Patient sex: F
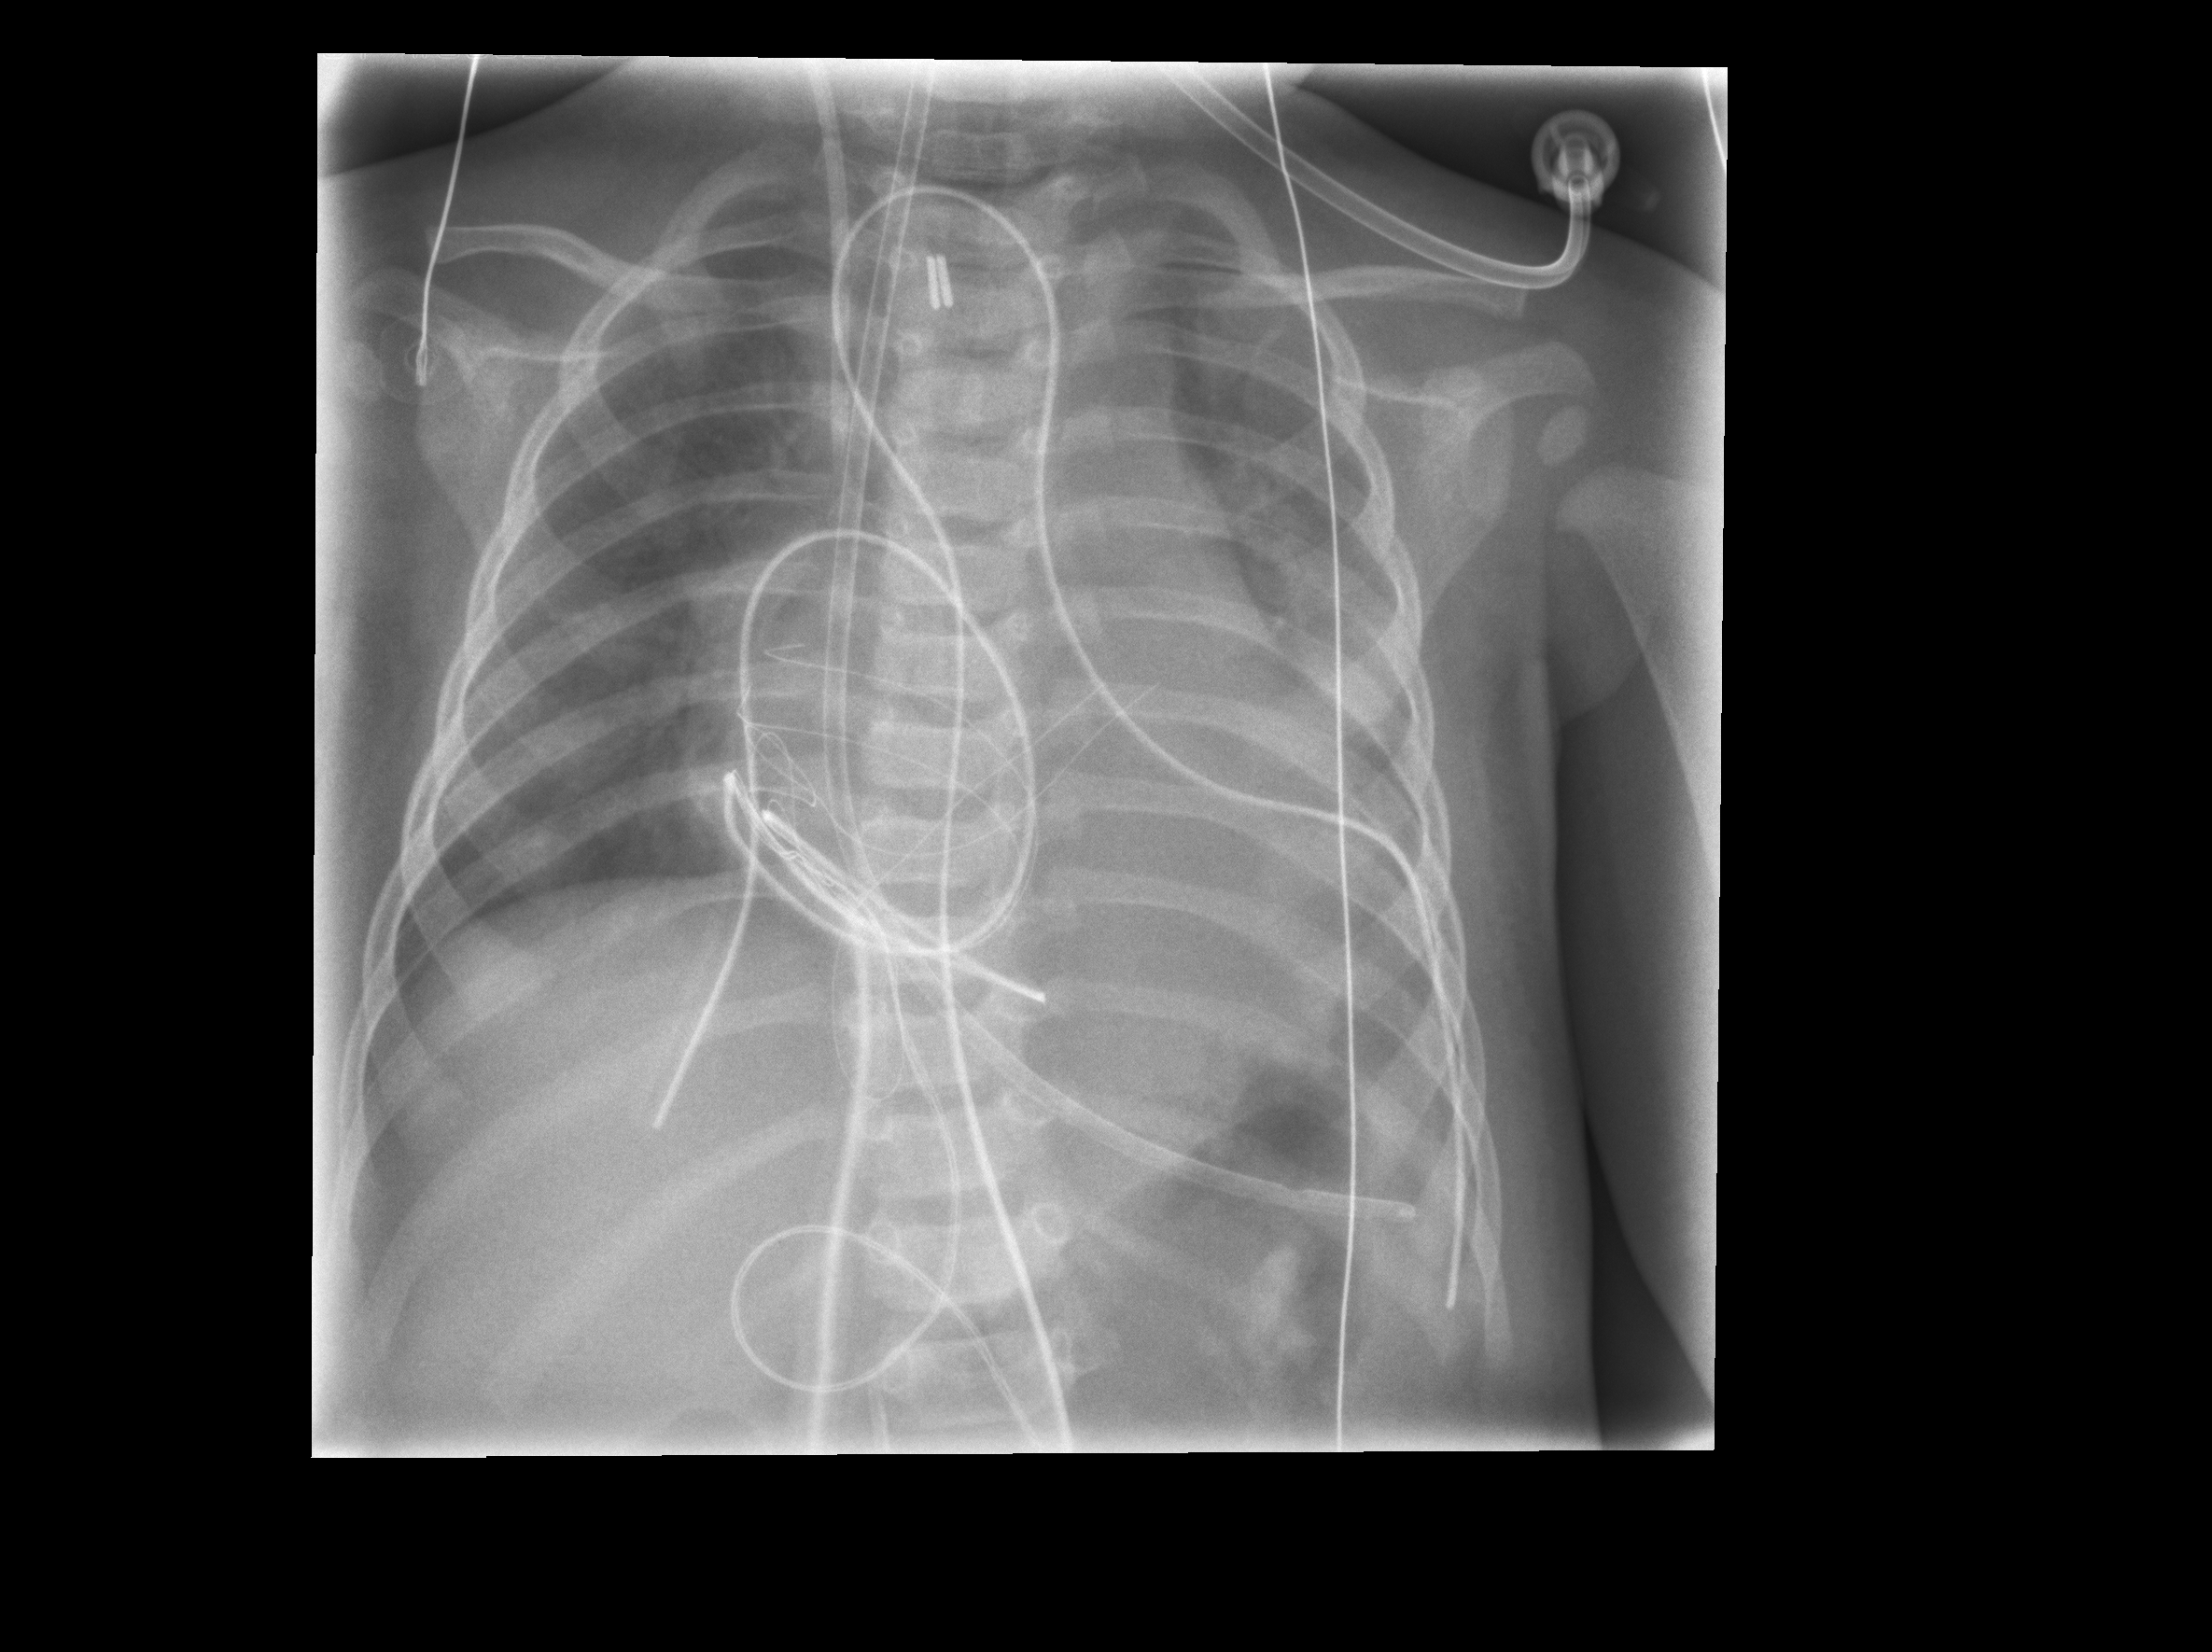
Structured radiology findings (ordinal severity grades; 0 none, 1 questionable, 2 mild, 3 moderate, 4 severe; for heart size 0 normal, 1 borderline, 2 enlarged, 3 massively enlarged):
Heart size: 0
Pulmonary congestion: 2
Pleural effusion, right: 0
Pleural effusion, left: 2
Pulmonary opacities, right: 1
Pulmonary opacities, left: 1
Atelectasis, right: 0
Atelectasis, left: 2